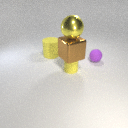
small purple rubber sphere to the right of large yellow rubber cylinder